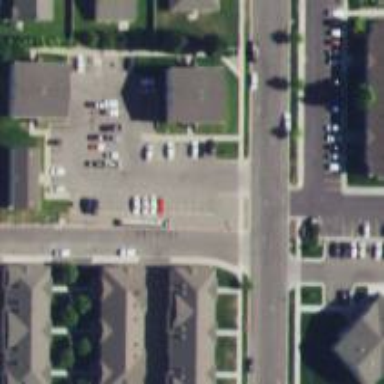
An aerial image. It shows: Parking area.